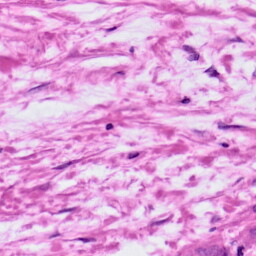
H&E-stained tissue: Ovarian